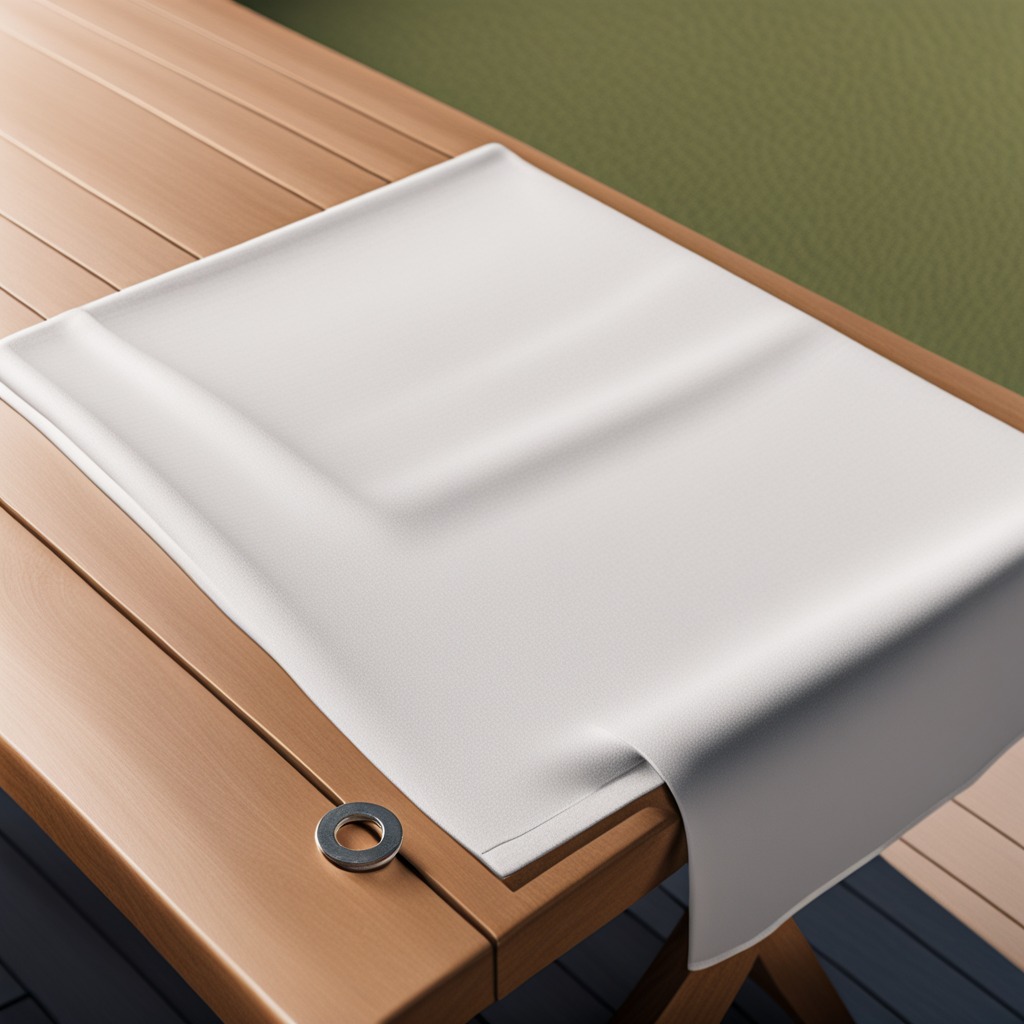
A flat metal washer lies on the wooden table.